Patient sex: F
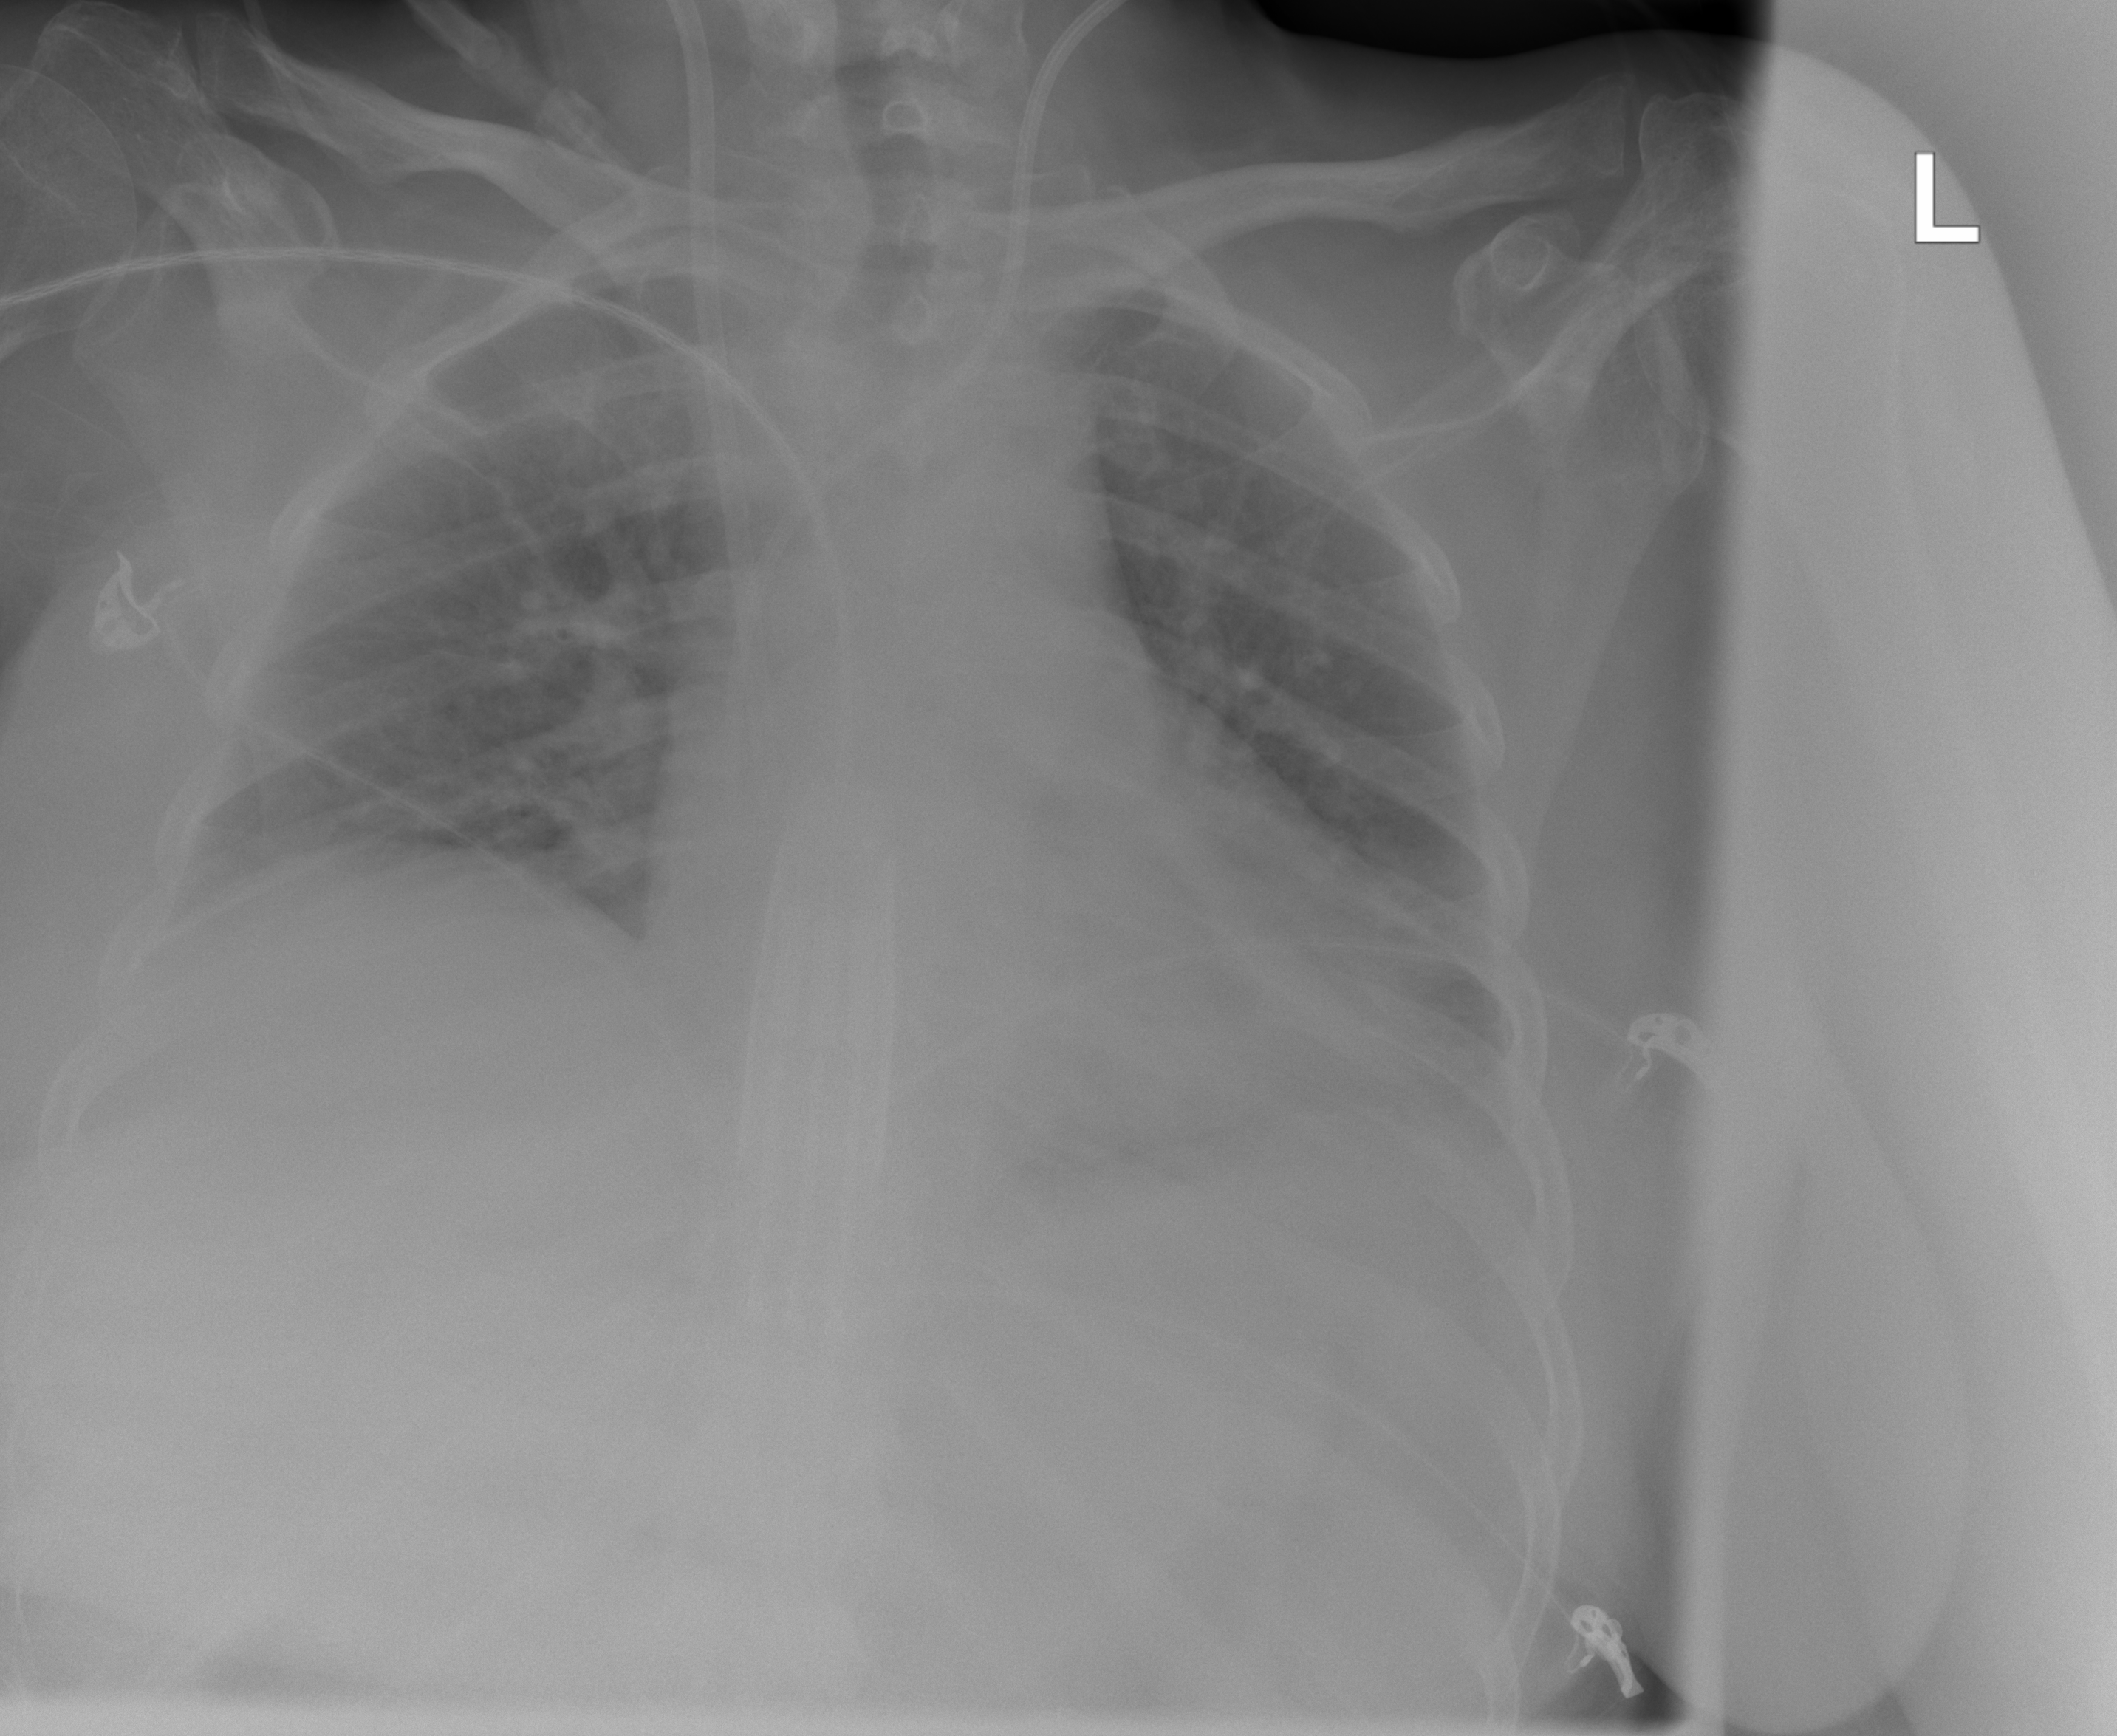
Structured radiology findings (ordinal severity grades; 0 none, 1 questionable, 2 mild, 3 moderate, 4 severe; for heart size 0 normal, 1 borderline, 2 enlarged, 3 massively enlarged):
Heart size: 0
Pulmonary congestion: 0
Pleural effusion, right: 0
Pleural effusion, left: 1
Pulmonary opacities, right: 0
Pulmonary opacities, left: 0
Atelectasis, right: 0
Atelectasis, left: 2